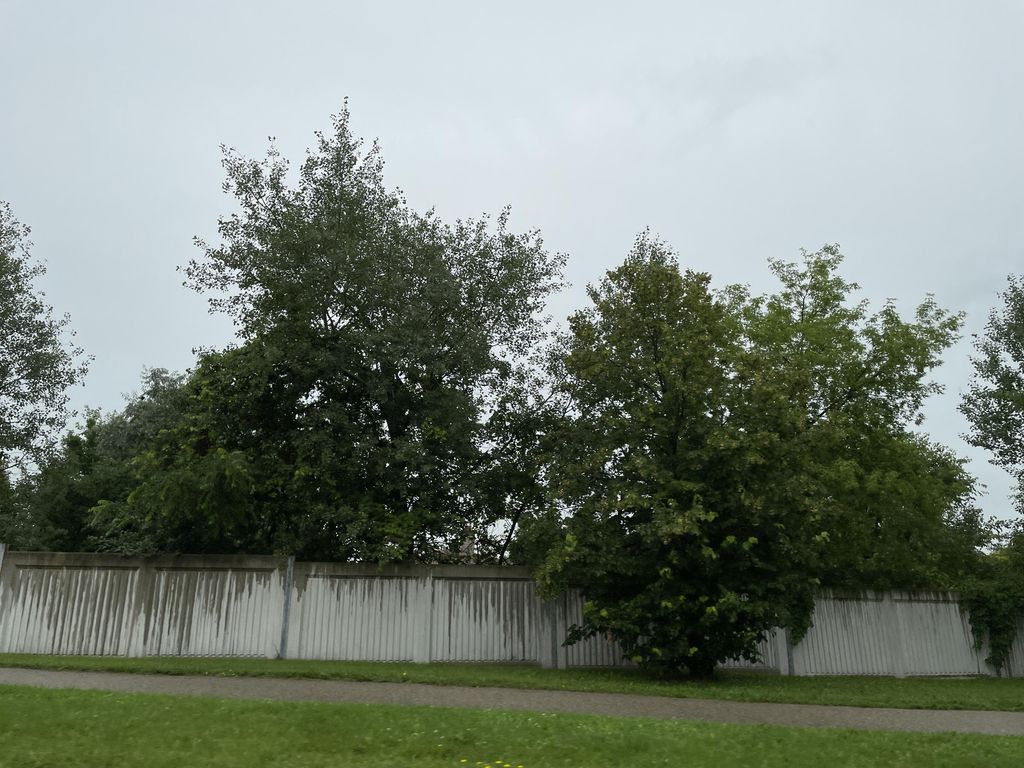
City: kitchener-waterloo